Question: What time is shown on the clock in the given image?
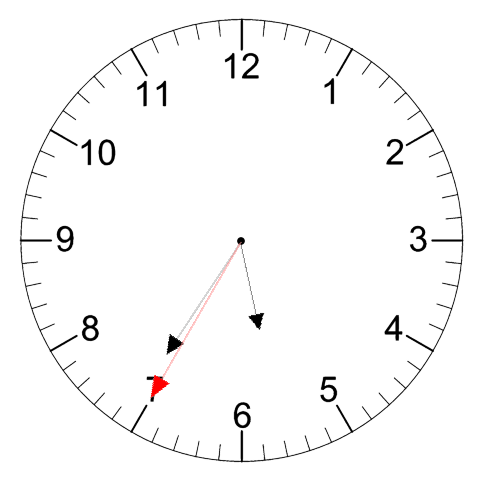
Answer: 05:35:35